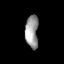
Tissue: skin
Cell type: Fibroblasts
Senescence score: 0.7967
Nuclear area (px): 425
Mean DAPI intensity: 152.656